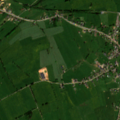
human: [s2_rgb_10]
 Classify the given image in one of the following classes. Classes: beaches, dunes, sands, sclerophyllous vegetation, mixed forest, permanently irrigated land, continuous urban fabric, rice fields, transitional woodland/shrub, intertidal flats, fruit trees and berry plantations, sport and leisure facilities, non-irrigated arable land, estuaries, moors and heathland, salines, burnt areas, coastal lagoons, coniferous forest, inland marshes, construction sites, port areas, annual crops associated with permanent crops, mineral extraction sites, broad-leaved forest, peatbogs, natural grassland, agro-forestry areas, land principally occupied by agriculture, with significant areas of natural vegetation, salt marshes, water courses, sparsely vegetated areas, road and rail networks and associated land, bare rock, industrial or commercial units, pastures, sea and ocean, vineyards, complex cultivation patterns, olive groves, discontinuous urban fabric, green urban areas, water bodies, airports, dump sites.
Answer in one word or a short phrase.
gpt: discontinuous urban fabric, pastures, land principally occupied by agriculture, with significant areas of natural vegetation